Field crop: maize
Growth stage: 2
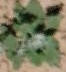
Species: chenopodium